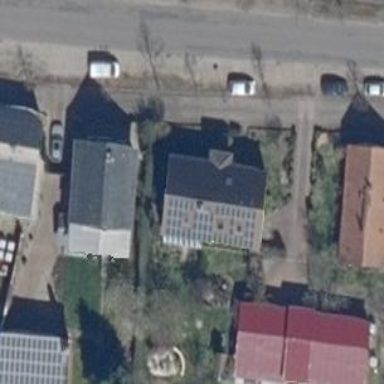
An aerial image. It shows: Small solar photovoltaic panel used as generator to produce electricity.